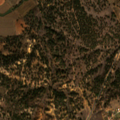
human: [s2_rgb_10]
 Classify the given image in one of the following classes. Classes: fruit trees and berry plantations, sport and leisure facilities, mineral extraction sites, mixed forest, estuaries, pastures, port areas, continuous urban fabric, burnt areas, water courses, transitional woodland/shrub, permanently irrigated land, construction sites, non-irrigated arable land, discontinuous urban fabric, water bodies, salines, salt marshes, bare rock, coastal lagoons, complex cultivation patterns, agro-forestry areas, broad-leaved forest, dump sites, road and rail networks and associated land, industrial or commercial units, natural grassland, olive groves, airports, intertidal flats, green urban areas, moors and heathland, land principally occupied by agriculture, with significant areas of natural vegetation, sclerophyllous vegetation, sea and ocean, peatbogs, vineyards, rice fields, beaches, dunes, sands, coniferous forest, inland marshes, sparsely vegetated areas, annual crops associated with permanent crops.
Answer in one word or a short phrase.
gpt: rice fields, agro-forestry areas, broad-leaved forest